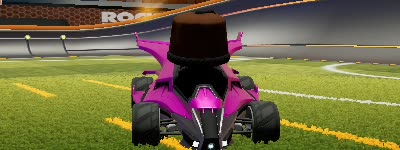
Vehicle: aftershock